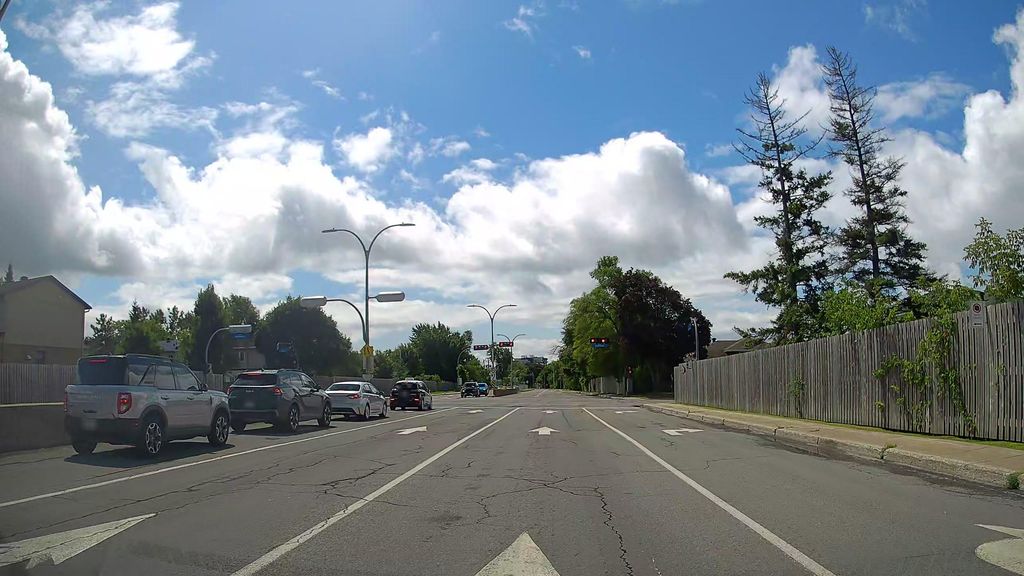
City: montreal